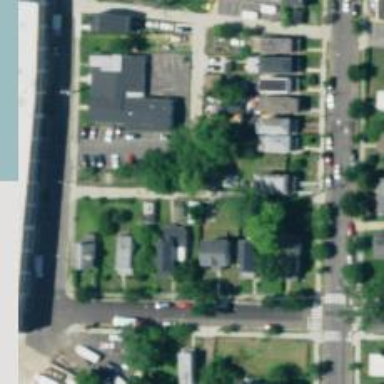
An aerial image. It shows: Alleyway designated as service road.